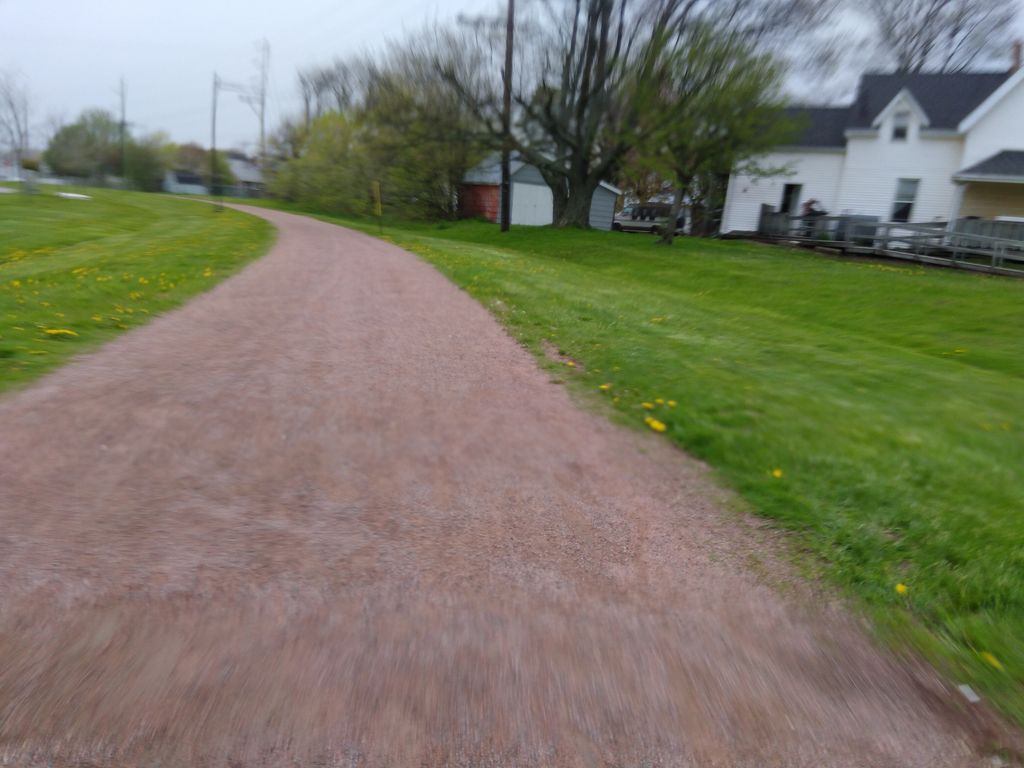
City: charlottetown